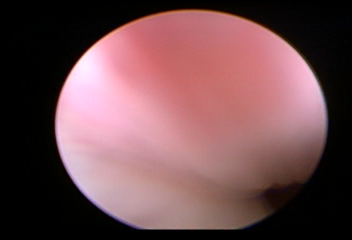
Modality: WLC
Class: Normal mucosa
Bladder cancer association: No